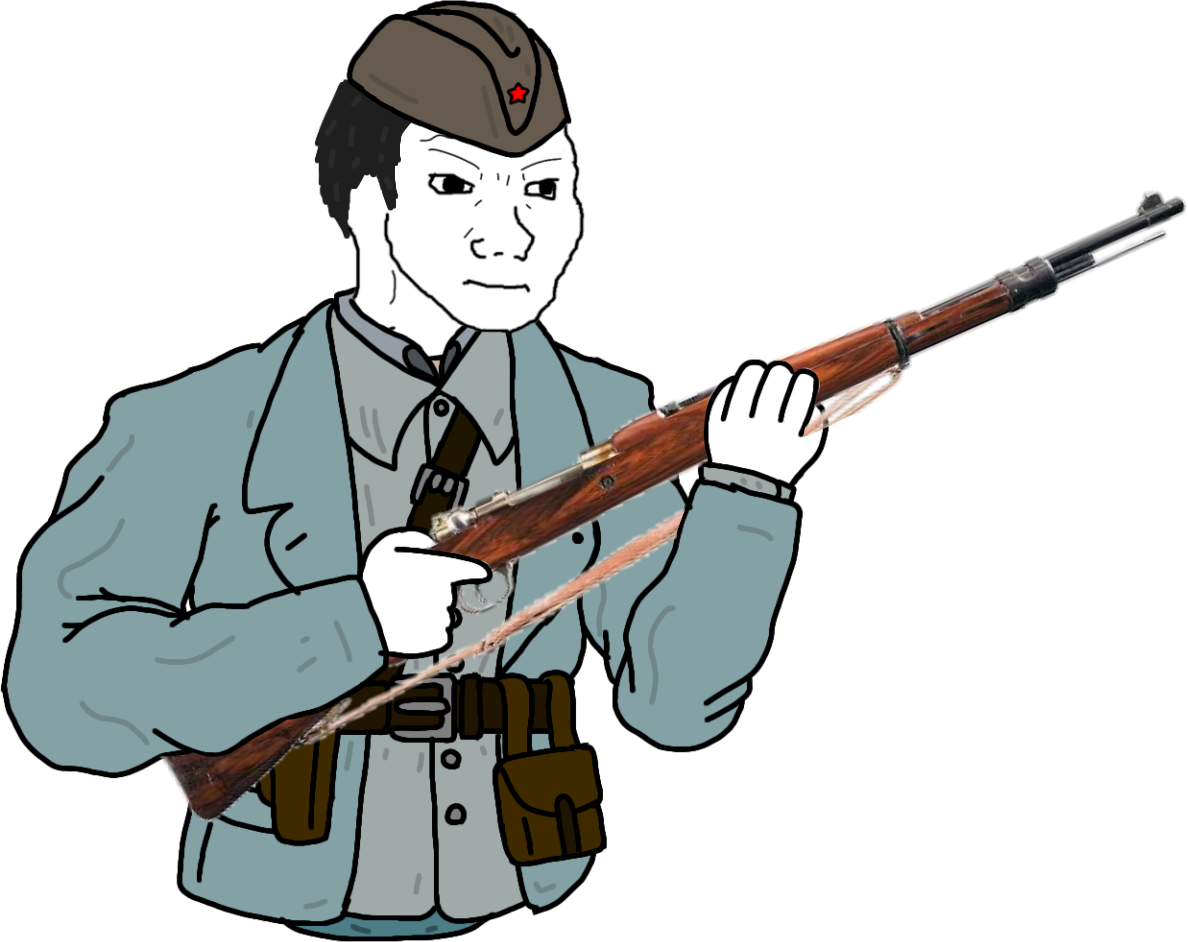
Label: 5_unsorted